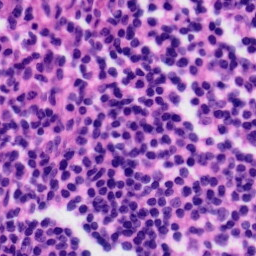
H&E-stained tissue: Tonsil